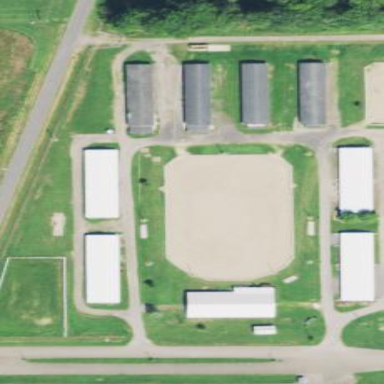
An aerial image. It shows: Equestrian pitch used for leisure and sports activities.